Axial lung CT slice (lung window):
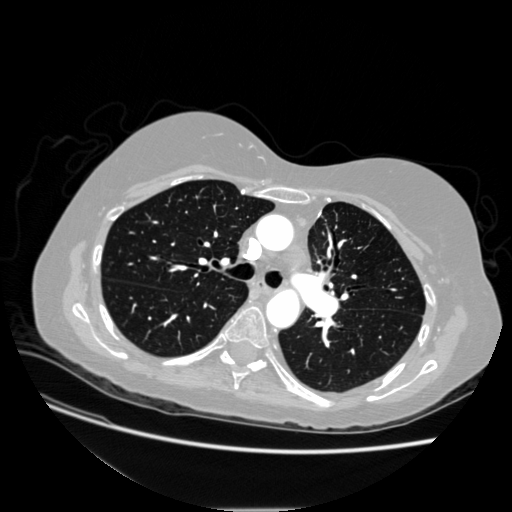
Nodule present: no